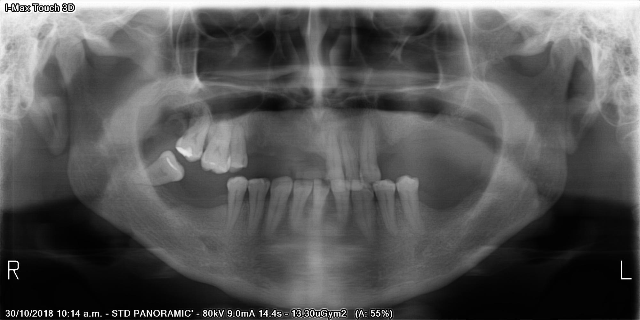
adult